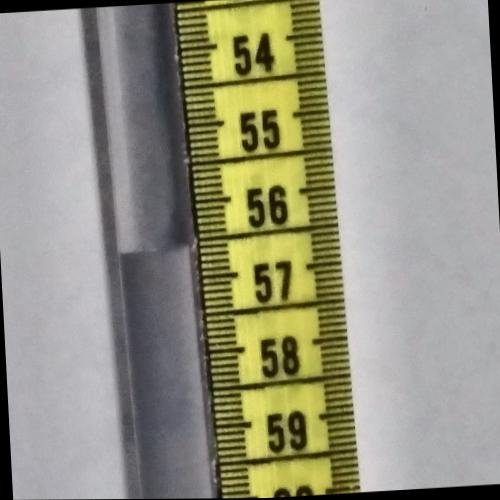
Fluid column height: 56.6 cm